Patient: sex F, age 71
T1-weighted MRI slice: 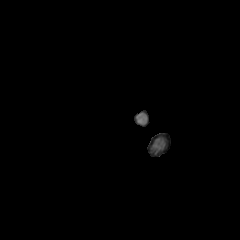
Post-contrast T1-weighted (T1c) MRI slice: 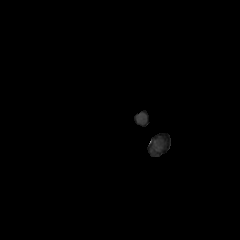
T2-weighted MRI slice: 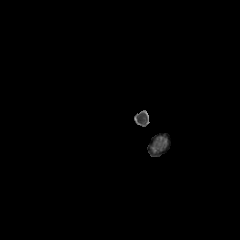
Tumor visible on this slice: no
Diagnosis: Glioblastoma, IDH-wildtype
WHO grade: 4